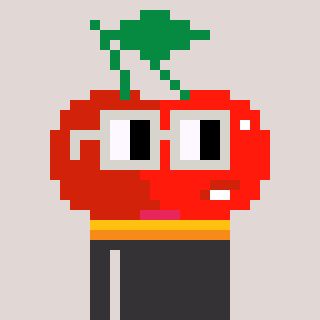
a pixel art character with square light gray glasses, a cherry-shaped head and a grayscale-colored body on a warm background